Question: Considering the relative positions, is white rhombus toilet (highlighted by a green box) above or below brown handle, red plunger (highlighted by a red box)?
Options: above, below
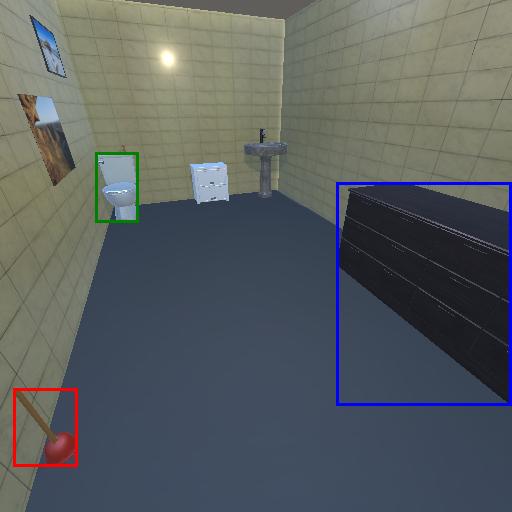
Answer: above